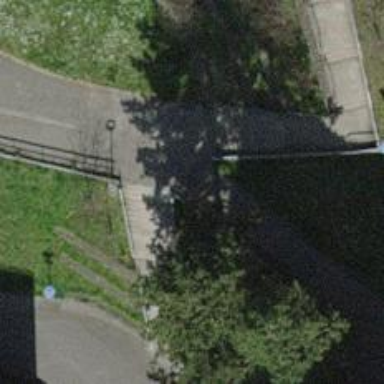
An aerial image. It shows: Set of concrete steps.